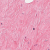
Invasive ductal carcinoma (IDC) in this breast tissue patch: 0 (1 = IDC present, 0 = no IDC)